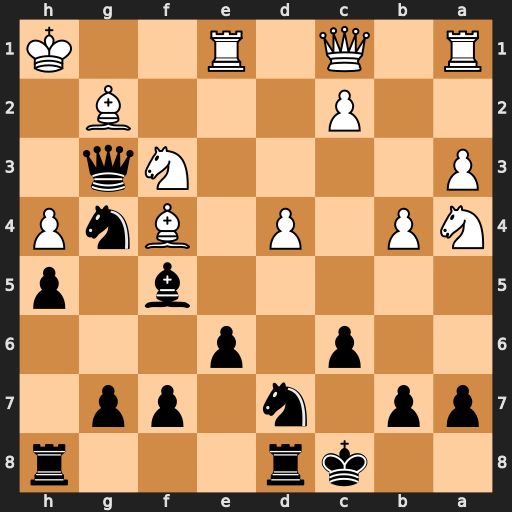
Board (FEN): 2kr3r/pp1n1pp1/2p1p3/5b1p/NP1P1BnP/P4Nq1/2P3B1/R1Q1R2K
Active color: b
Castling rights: -
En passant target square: -
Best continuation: Nf2+ Kg1 Nh3+